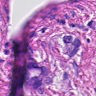
Metastatic tissue present: yes